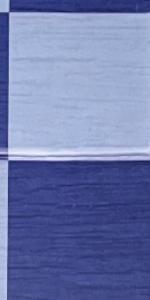
Label: Empty